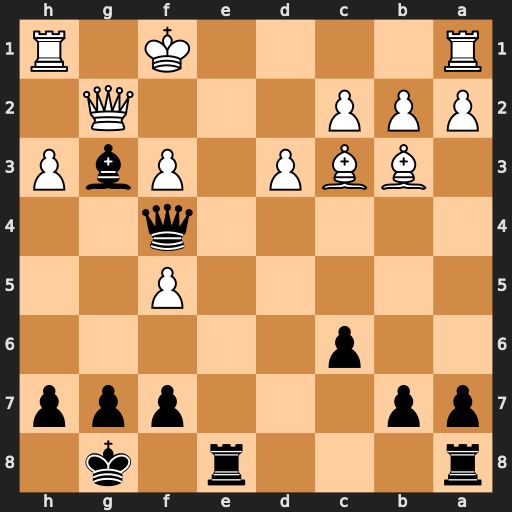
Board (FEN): r3r1k1/pp3ppp/2p5/5P2/5q2/1BBP1PbP/PPP3Q1/R4K1R
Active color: b
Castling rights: -
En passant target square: -
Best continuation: Re3 Bd4 Rae8 Be6 Qxd4